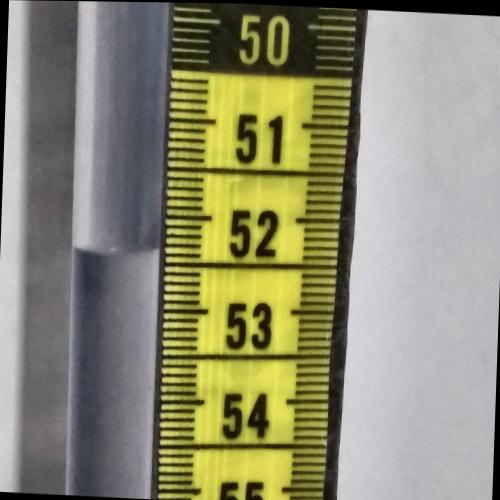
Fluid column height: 52.4 cm